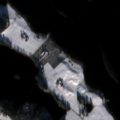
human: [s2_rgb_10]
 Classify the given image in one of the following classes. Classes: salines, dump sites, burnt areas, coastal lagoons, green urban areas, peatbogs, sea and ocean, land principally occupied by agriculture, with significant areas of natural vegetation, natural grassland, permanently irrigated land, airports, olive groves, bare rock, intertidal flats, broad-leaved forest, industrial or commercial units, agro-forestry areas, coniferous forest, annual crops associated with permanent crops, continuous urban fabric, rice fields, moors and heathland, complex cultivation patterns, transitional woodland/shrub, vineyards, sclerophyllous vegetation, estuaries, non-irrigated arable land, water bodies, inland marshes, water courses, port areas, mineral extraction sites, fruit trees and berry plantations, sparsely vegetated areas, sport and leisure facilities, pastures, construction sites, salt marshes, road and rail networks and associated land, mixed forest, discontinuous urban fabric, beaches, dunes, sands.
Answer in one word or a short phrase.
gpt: land principally occupied by agriculture, with significant areas of natural vegetation, coniferous forest, water bodies